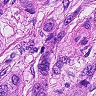
Metastatic tissue present: yes